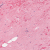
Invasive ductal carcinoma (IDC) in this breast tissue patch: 0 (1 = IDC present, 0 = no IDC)